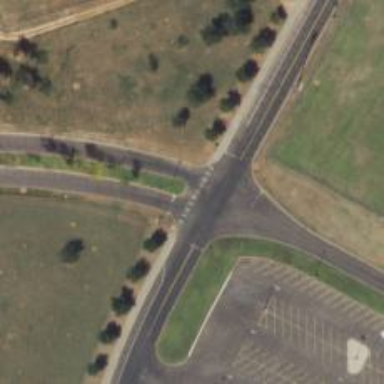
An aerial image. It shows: Uncontrolled zebra crossing on the road.